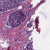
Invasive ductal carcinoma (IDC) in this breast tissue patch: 0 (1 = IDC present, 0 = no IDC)